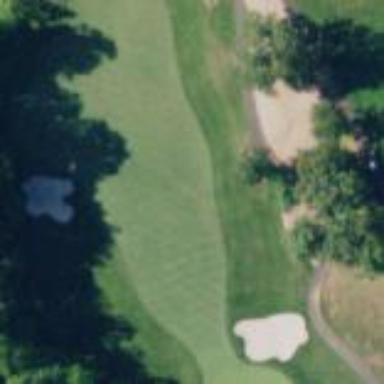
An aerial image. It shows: Golf fairway in the image.